Interaction volume radius: 5 \u00c5
Interaction volume height: 15 \u00c5
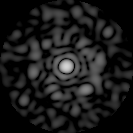
Disorder parameter: 0.8177